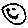
Label: smiley face